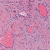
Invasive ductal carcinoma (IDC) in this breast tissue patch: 0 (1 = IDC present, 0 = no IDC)